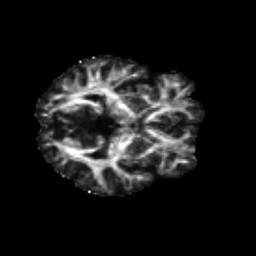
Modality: FA
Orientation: axial
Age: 61
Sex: male
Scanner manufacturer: siemens
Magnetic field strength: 3 T
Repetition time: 4.71 s
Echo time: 0.0906 s